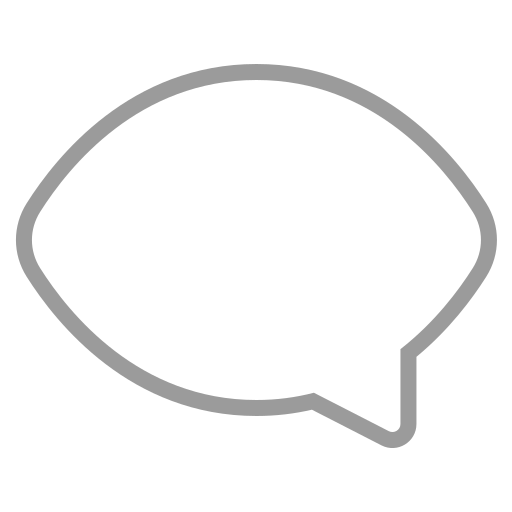
left speech bubble flat